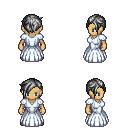
a pixel art fantasy rpg character, female body template, human, tanned skin, underdress, metal pants, gray pixie cut hairstyle, brown shoes, four views (front, back, left, right), 2x2 character sprite sheet, small pixel art, hard edges, no anti-aliasing